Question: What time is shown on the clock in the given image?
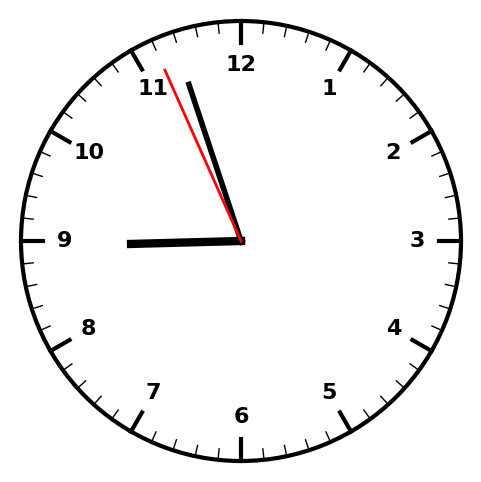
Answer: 08:56:56